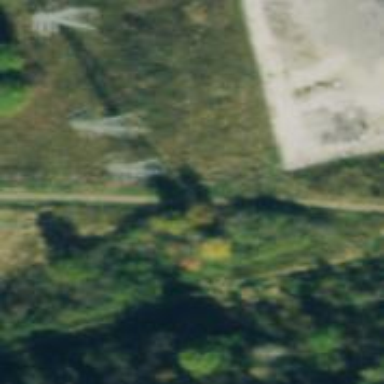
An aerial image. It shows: Lattice structure tower.